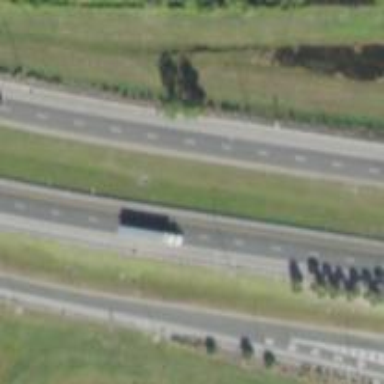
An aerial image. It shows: Asphalt motorway.